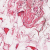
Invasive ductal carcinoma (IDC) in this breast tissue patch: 0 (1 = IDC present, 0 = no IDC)